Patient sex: F
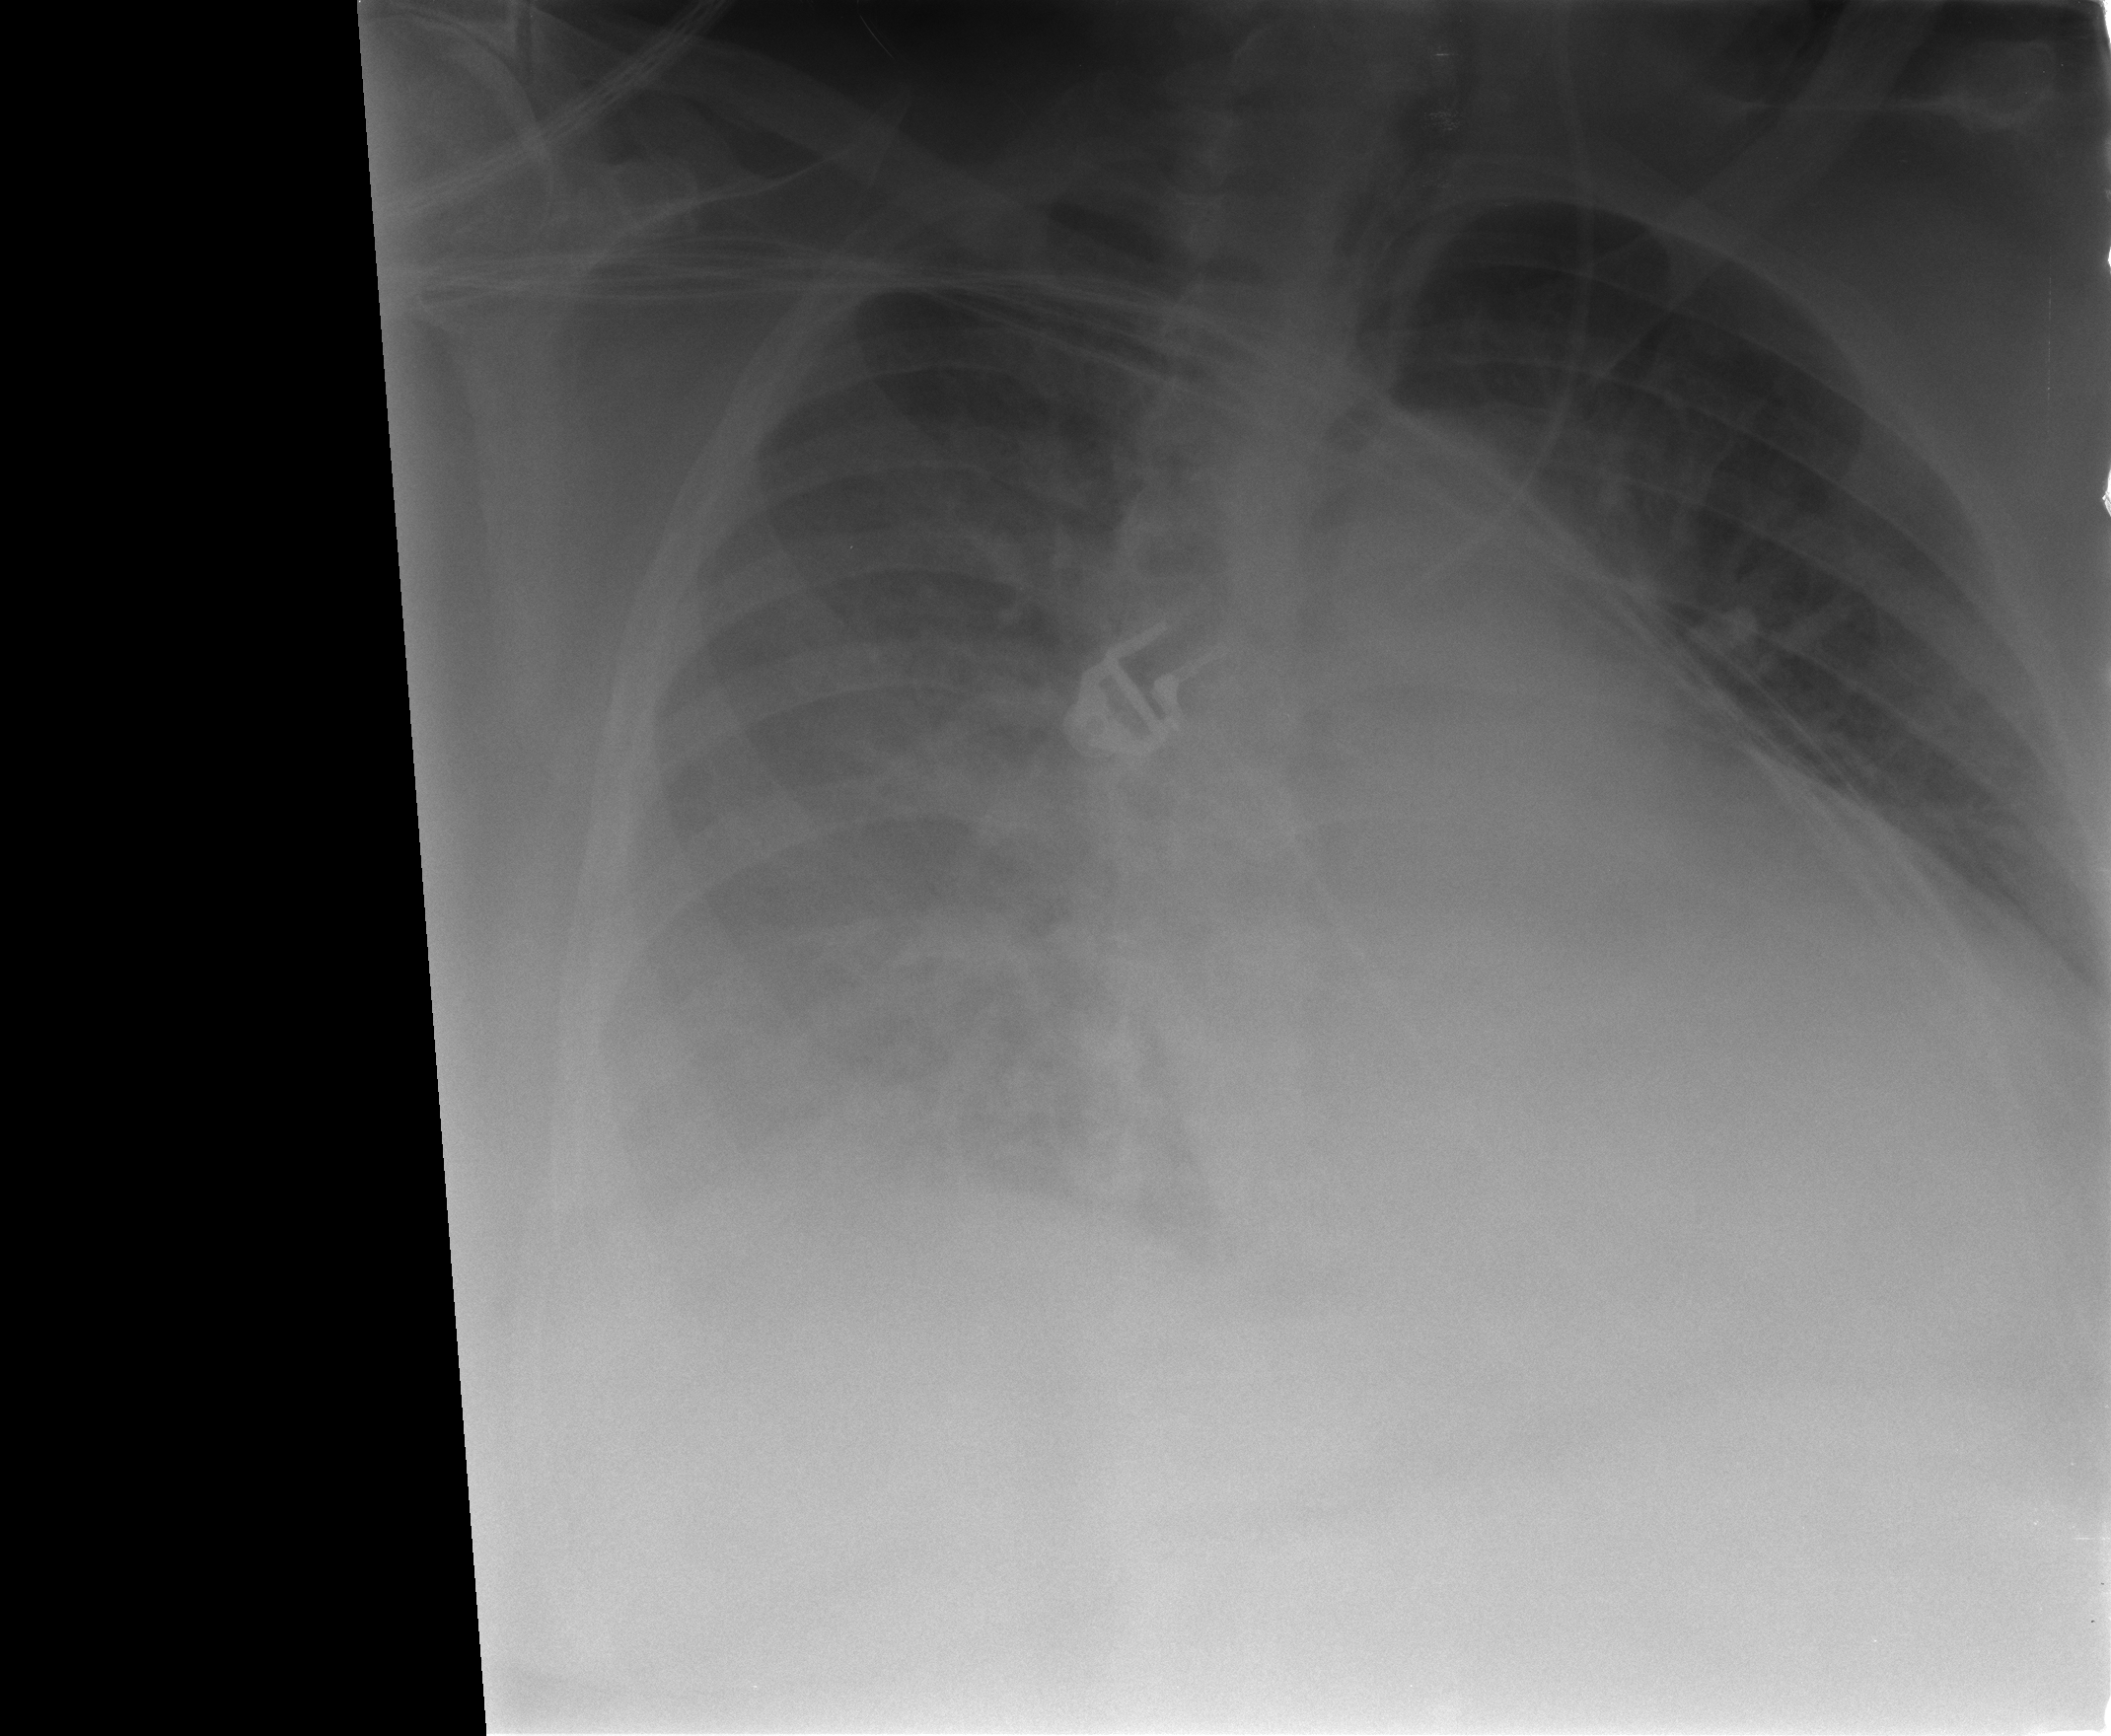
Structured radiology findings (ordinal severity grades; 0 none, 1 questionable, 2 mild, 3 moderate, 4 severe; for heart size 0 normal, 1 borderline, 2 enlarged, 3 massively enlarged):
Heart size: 2
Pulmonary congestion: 2
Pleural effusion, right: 2
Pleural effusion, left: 2
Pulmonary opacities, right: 2
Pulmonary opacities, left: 3
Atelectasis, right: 2
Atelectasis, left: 2